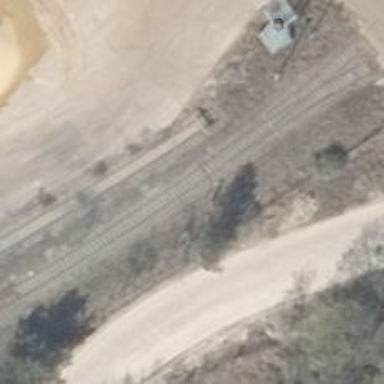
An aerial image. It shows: Railway switch.